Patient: sex M, age 48
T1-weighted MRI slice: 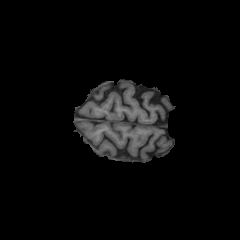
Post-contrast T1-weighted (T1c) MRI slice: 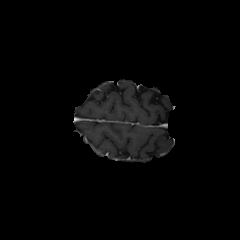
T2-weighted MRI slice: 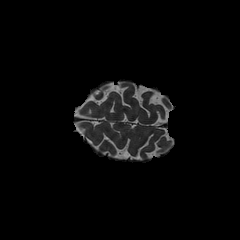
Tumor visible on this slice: no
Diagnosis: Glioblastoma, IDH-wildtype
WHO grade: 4